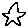
Label: star